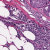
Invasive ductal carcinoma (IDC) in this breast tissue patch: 0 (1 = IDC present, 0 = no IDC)